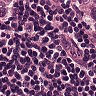
Metastatic tissue present: yes